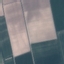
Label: AnnualCrop